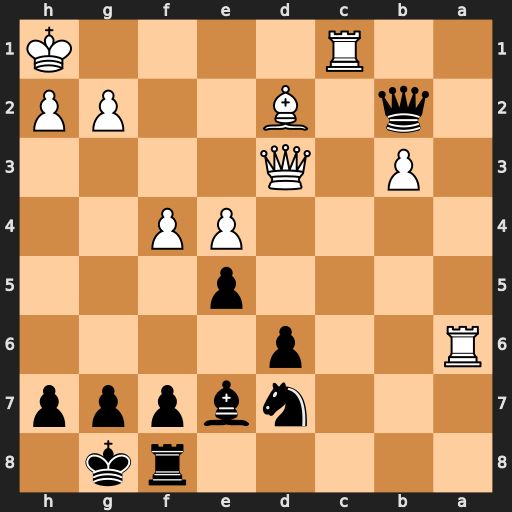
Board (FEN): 5rk1/3nbppp/R2p4/4p3/4PP2/1P1Q4/1q1B2PP/2R4K
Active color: b
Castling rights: -
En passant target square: -
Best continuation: Nc5 Rxc5 dxc5